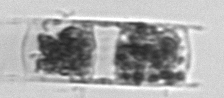
Label: Hemiaulus